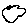
Label: cloud